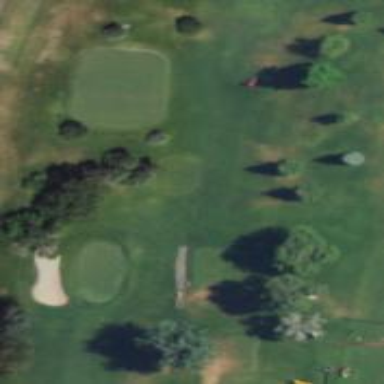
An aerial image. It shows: View of golf hole.